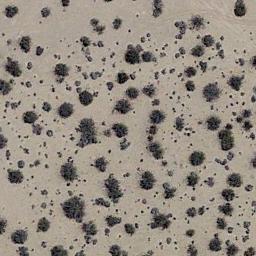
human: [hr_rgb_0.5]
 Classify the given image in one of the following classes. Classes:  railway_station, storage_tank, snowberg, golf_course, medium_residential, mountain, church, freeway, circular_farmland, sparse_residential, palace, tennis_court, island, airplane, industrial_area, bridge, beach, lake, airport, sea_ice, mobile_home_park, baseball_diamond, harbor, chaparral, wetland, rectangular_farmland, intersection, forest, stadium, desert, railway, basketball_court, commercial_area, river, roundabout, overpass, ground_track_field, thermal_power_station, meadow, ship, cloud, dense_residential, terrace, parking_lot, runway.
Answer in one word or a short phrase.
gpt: chaparral